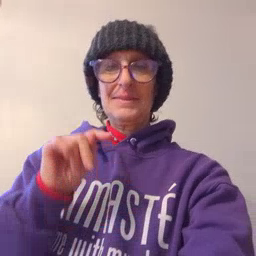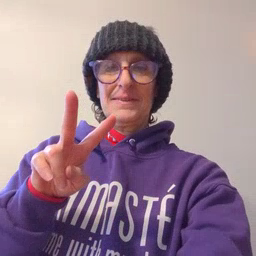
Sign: TV